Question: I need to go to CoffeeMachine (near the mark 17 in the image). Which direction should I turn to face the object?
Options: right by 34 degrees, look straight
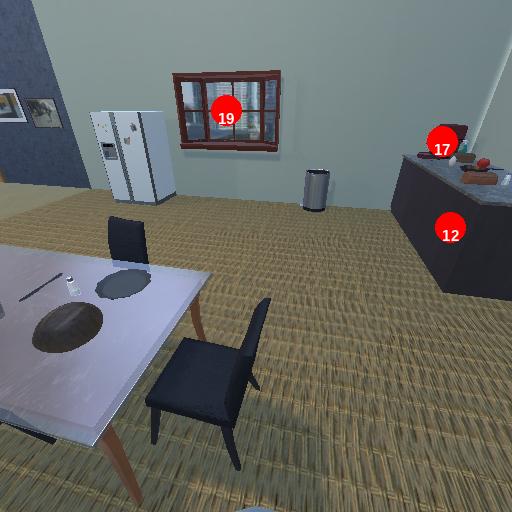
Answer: right by 34 degrees